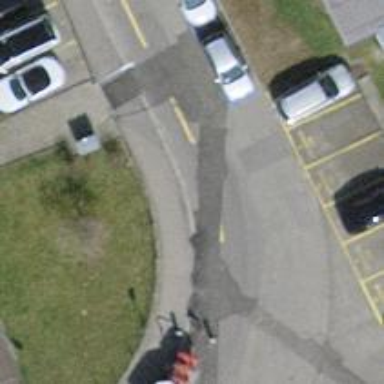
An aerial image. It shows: Sidewalk along the footway.